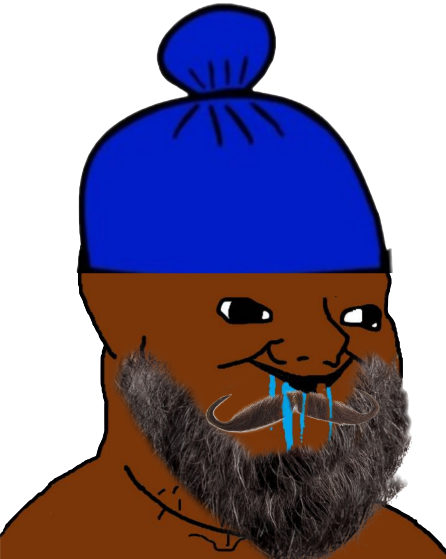
Label: 5_Brainlet